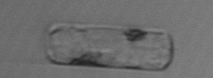
Label: Guinardia_delicatula